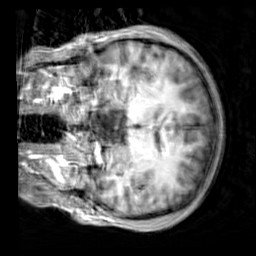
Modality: T1w
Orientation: coronal
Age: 22
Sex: male
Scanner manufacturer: siemens
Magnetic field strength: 3 T
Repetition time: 2.3 s
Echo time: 0.00303 s